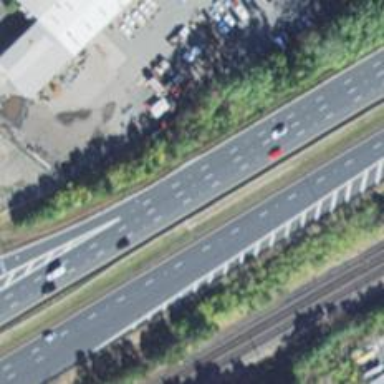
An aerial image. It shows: Asphalt motorway.